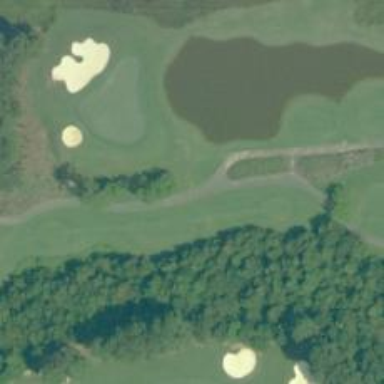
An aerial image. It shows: Path for both roads and golfers.